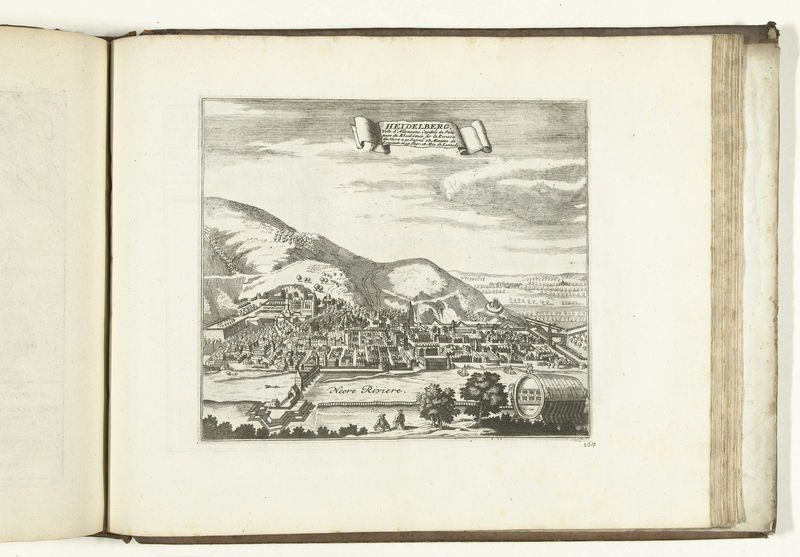
Titel: Gezicht op Heidelberg
Standort: Amsterdam
Institution: Rijksmuseum
Schlagwörter: church, people, white, black, gray, old, wall, picture, print, sky, tree, hill, hills, landscape, mountain, mountains, german, germany, houses, trees, village, river, bushes, road, view, drawing, black and white, castle, etching, illustration, writing, bridge, town, italy, city, ink, buildings, map, streets, book, page, world, black & white, barrel, printing, barell, roads, townscape, printmaking, old city, heidelberg, illustratiobn, heidleberg, colds, heldelberg, riviere, nore riviere